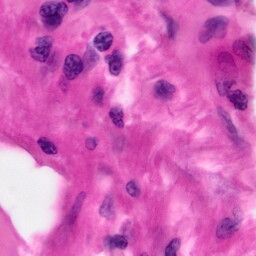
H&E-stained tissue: Pancreatic